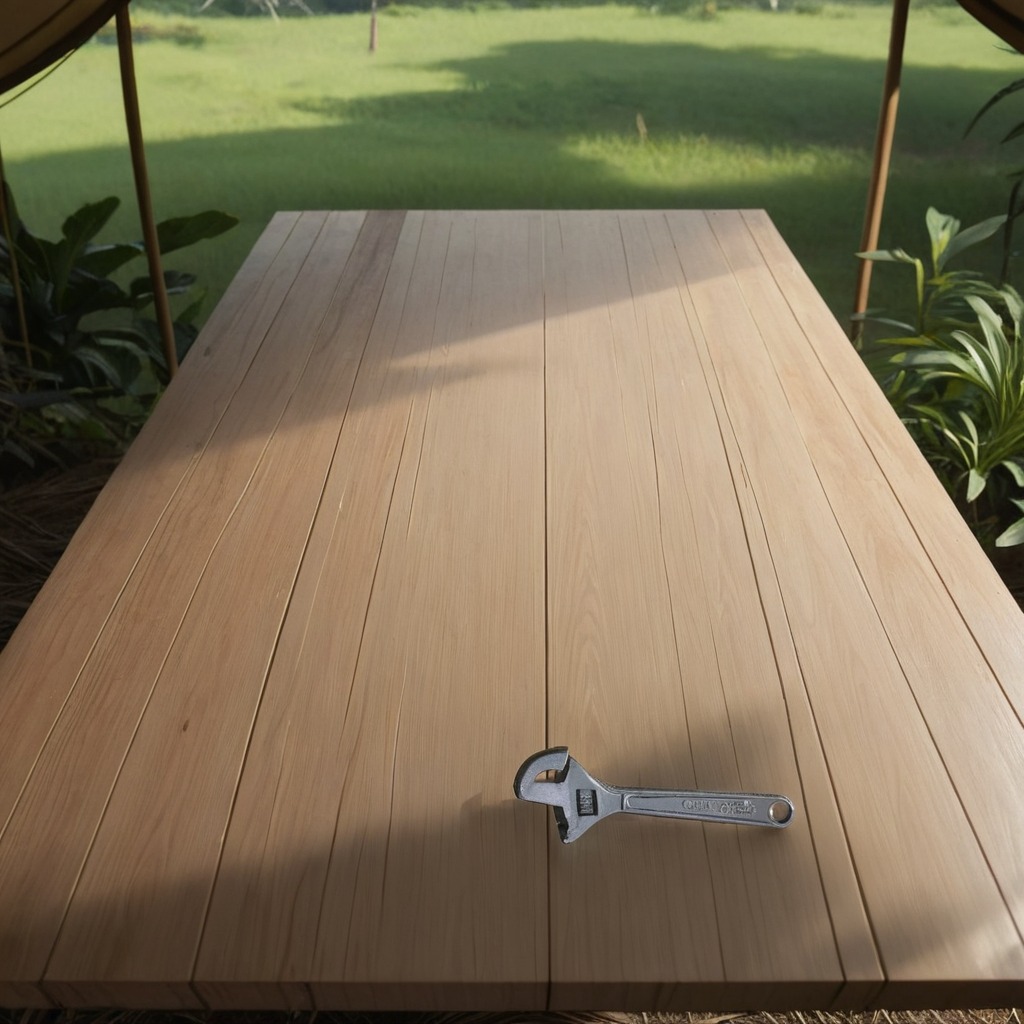
A wrench is lying on a wooden table in a jungle field workshop tent.